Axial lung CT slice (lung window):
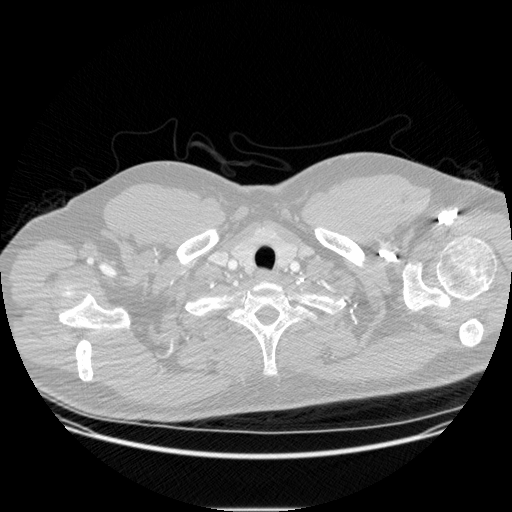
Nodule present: no